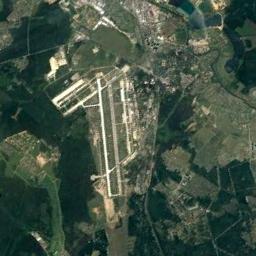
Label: airport